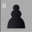
Piece: bP